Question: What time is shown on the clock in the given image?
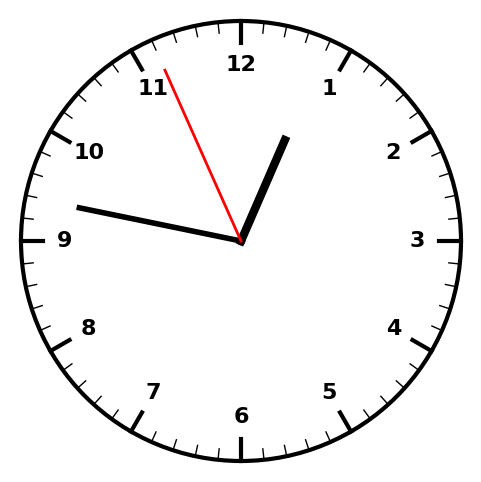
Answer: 12:46:56